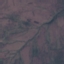
Land use / land cover class: HerbaceousVegetation